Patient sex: F
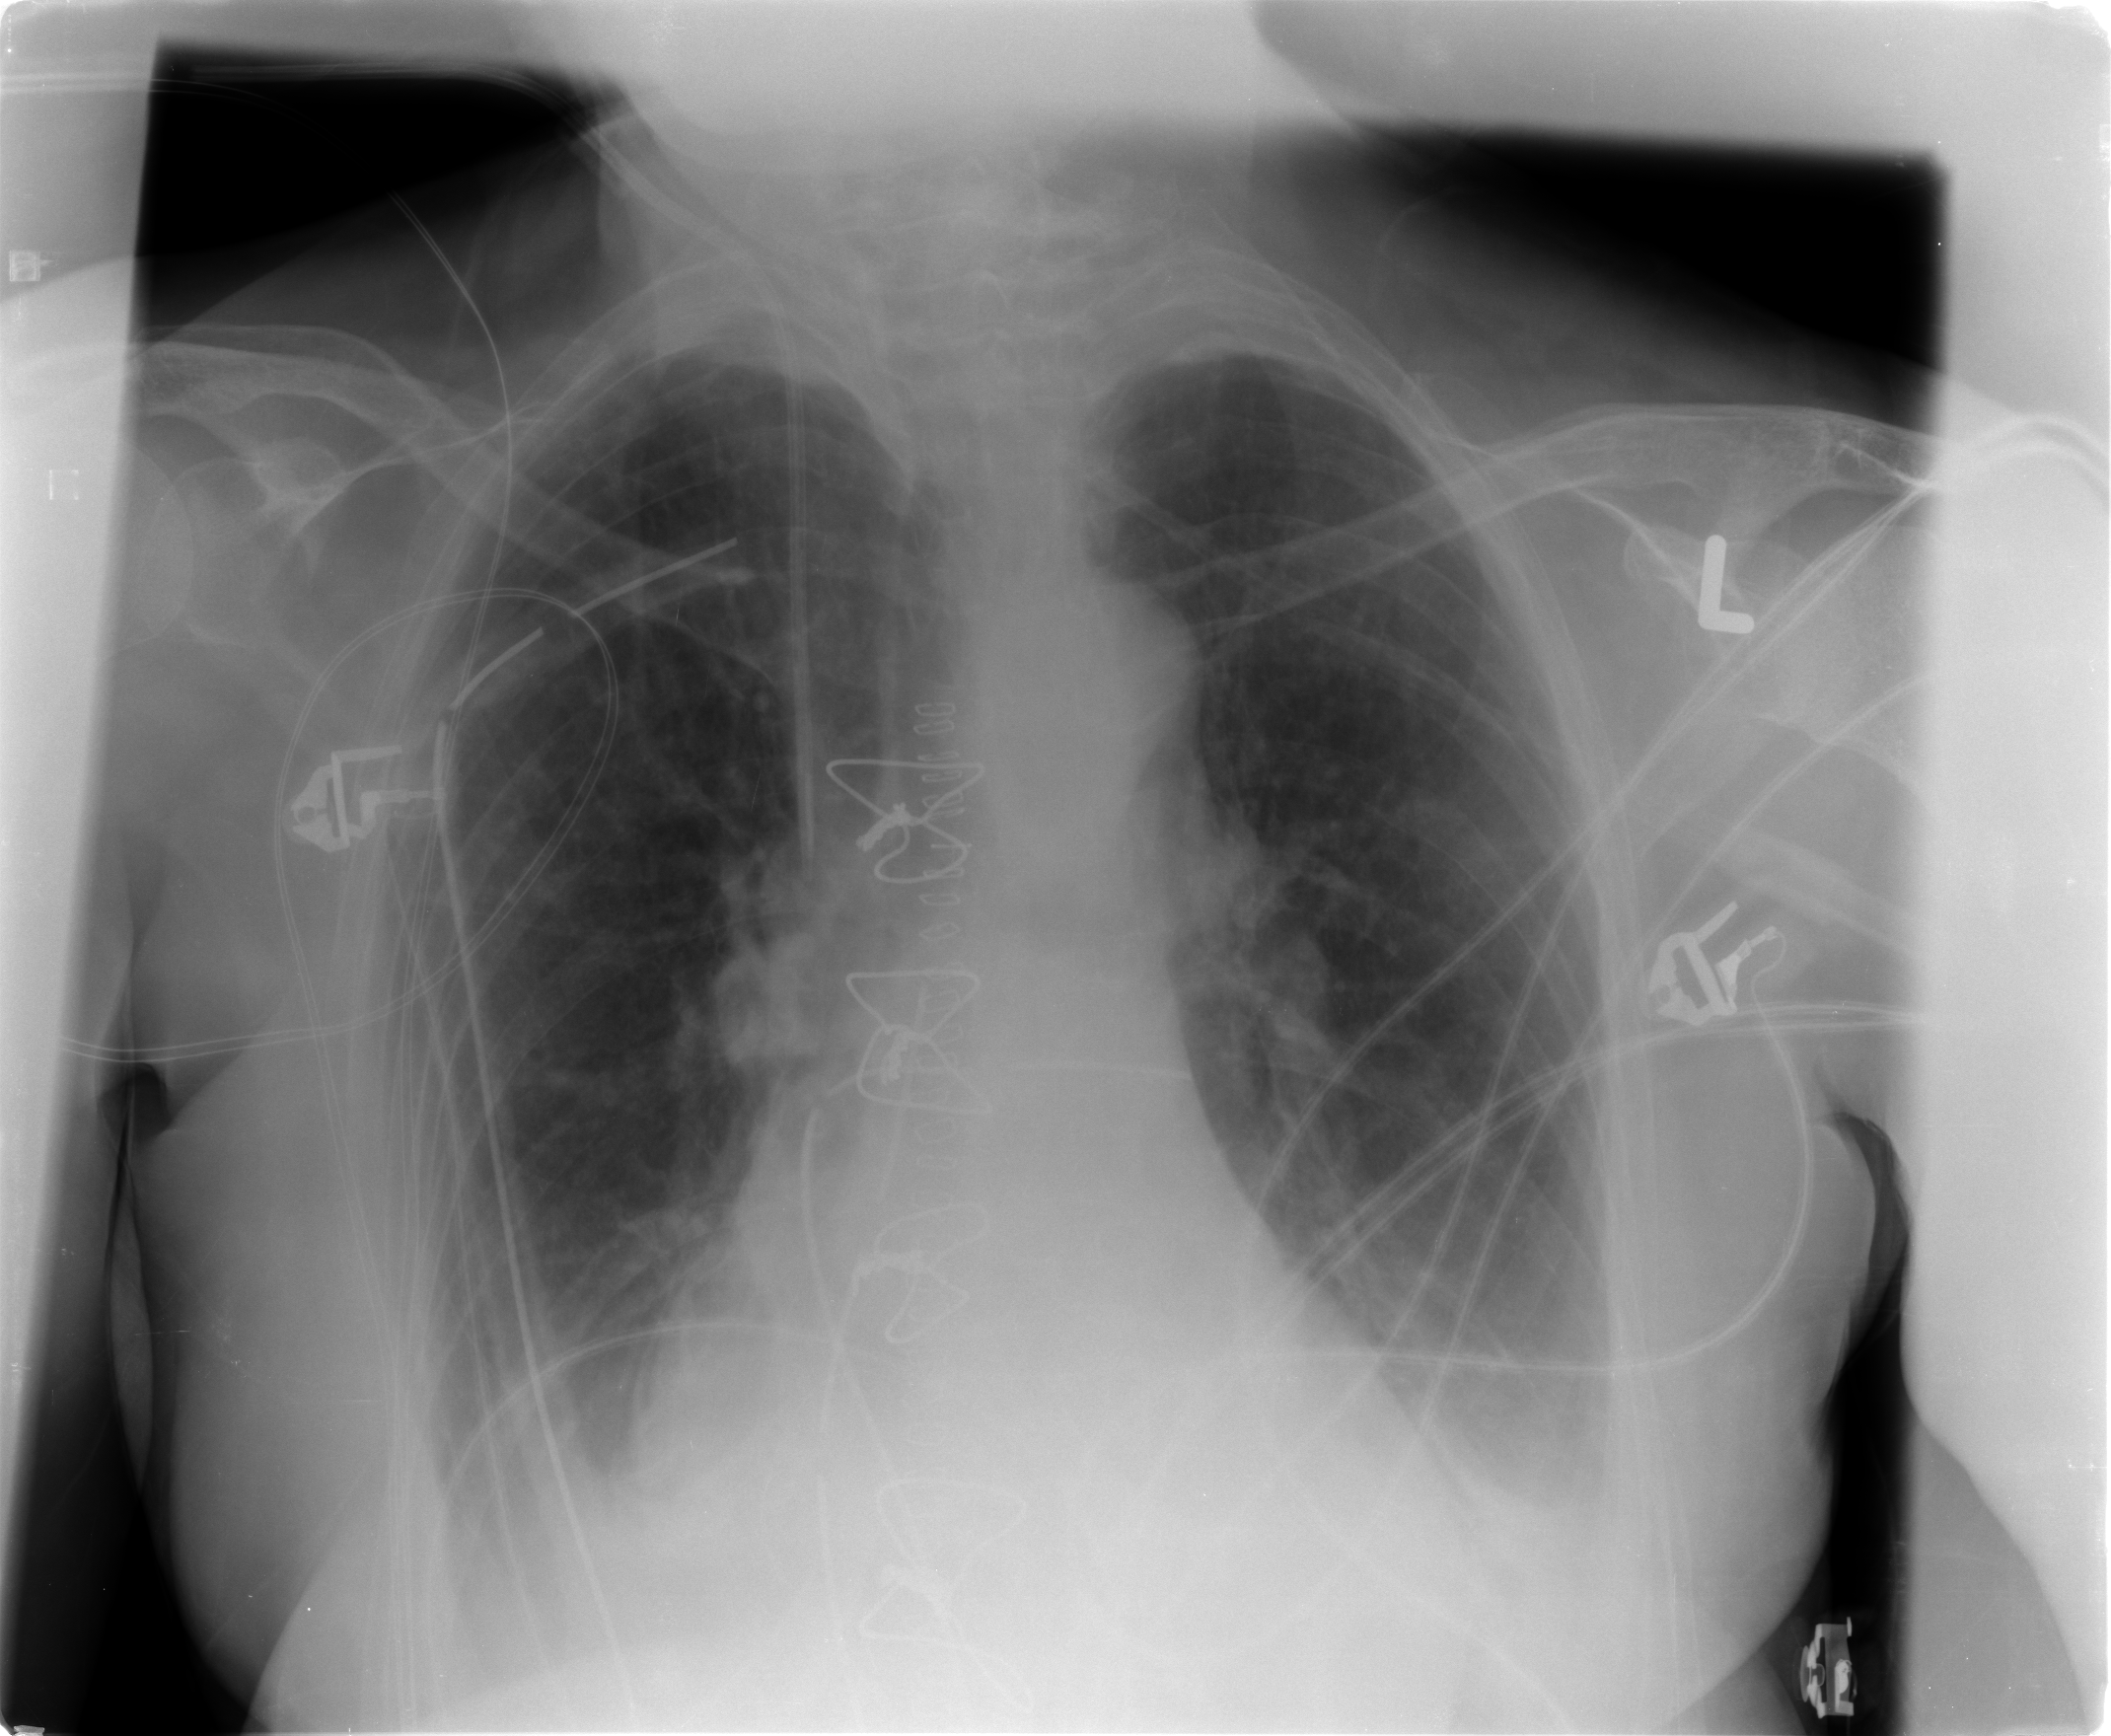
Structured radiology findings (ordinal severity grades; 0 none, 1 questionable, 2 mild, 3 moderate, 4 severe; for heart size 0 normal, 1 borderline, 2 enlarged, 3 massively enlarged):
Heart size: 1
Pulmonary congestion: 2
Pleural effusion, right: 2
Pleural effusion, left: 2
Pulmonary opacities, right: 0
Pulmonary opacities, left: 0
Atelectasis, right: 2
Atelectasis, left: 2